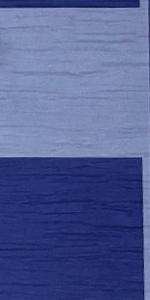
Label: Empty